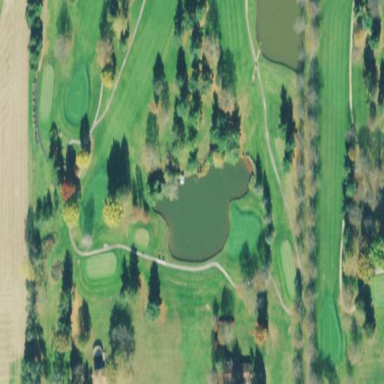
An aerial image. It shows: Picturesque scene of golf course with lateral water hazard.